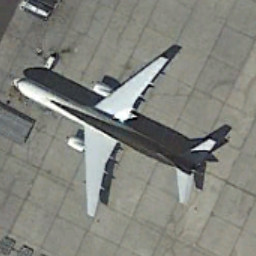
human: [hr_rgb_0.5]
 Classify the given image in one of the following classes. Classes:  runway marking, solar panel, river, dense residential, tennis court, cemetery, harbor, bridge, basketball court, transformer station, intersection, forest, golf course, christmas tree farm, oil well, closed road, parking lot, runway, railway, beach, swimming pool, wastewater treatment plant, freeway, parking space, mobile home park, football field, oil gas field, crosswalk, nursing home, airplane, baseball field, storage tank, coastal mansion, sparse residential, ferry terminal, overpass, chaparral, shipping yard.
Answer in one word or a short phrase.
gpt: airplane